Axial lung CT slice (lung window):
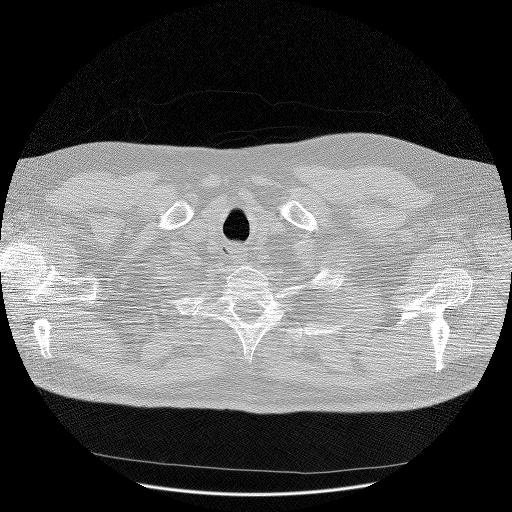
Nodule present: no